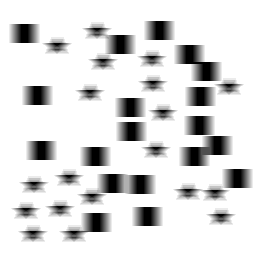
Squares: 19
Triangles: 0
Stars: 19
Total shapes: 38